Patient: sex F, age 63
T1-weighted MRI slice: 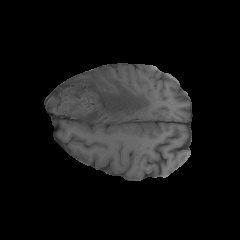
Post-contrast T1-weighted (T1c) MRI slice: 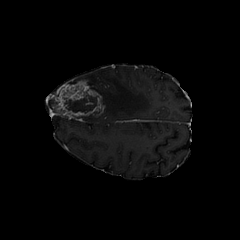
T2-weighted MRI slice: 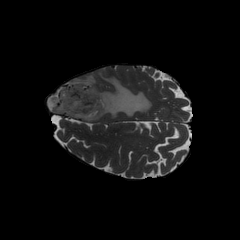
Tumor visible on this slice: yes
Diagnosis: Glioblastoma, IDH-wildtype
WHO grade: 4